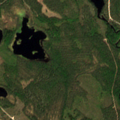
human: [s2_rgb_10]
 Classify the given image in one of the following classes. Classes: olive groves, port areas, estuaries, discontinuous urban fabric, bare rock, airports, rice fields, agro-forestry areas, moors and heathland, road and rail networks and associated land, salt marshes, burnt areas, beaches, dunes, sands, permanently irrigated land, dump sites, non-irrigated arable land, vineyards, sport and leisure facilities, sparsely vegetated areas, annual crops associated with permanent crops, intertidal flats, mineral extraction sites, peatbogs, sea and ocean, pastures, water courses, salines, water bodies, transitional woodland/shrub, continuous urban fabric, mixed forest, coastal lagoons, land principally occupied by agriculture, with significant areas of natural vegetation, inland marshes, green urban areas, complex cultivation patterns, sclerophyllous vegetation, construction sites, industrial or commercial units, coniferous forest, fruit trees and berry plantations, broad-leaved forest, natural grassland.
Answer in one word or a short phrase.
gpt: coniferous forest